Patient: sex M, age 65
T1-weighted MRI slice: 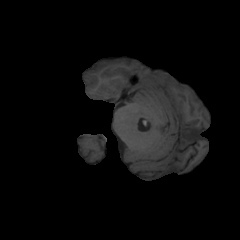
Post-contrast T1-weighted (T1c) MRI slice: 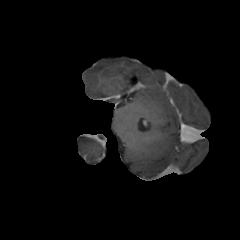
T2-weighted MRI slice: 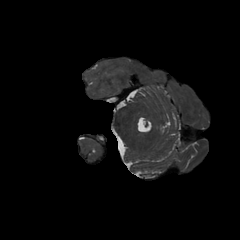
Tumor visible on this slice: no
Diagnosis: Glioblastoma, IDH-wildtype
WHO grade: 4